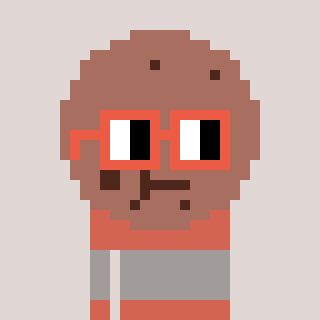
a pixel art character with square orange glasses, a cookie-shaped head and a peachy-colored body on a warm background